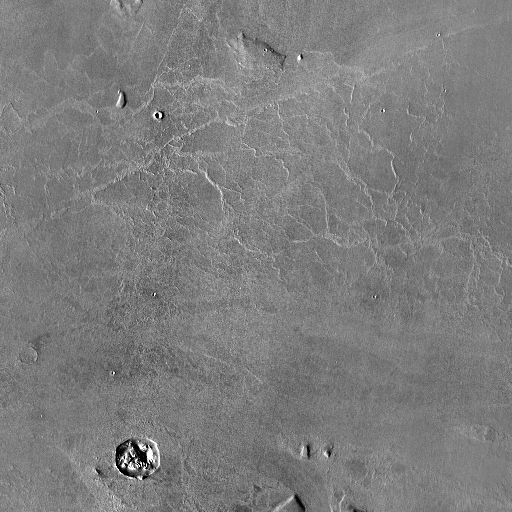
Crater classes present: Background, Other, Buried